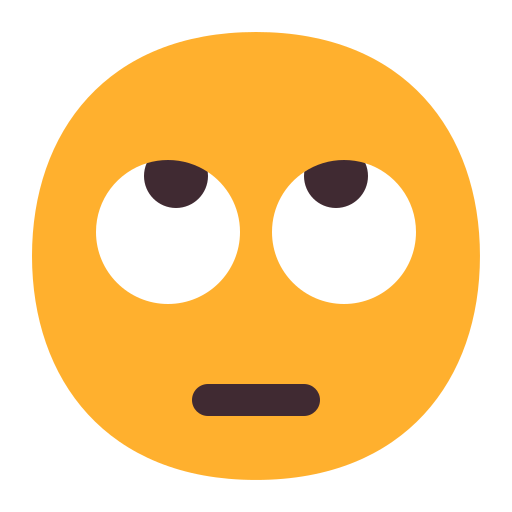
face with rolling eyes flat